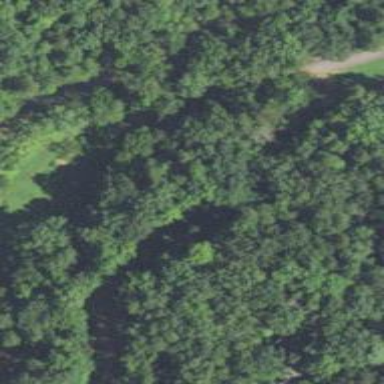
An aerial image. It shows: Disc golf basket.